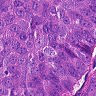
Metastatic tissue present: yes